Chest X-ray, PA view. Patient: 52 years old, sex F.
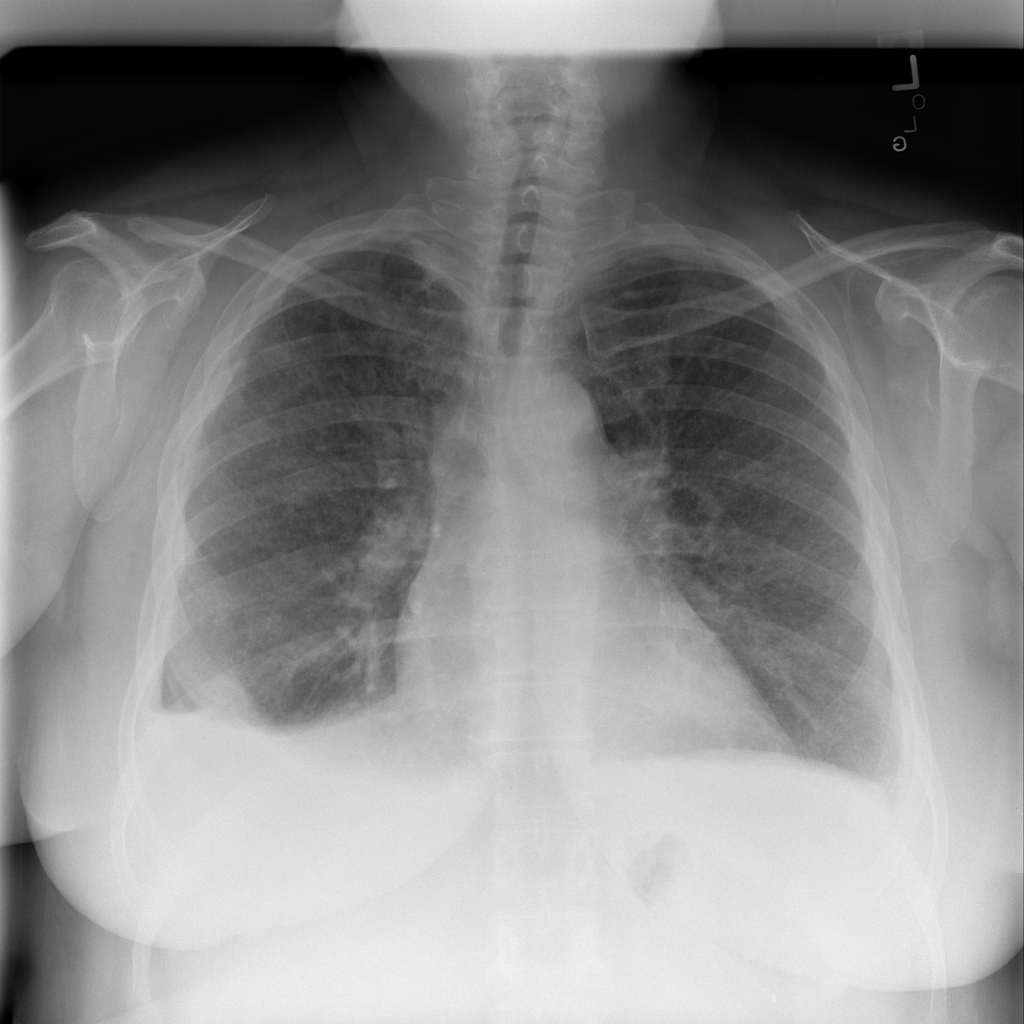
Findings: No Finding